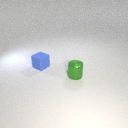
small blue rubber cube to the left of small green metal cylinder